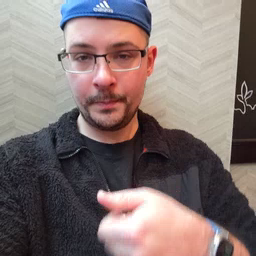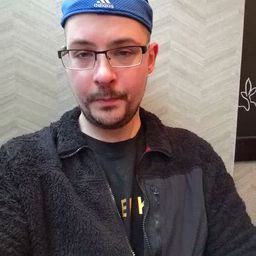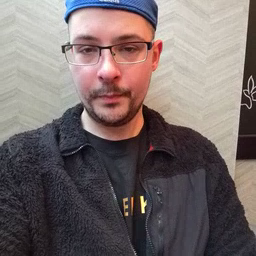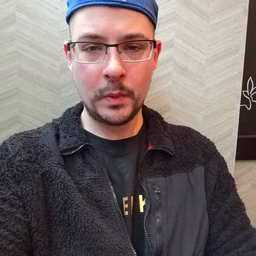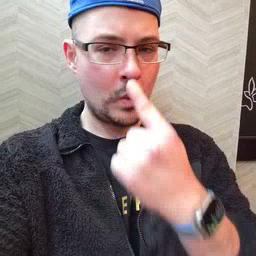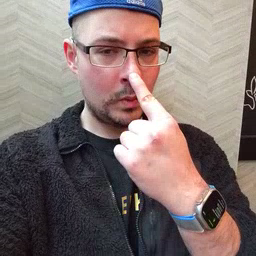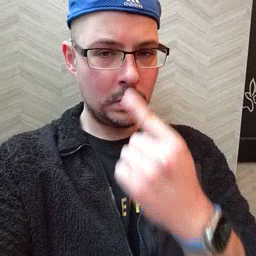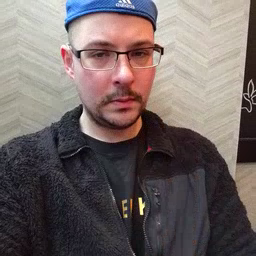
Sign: nose